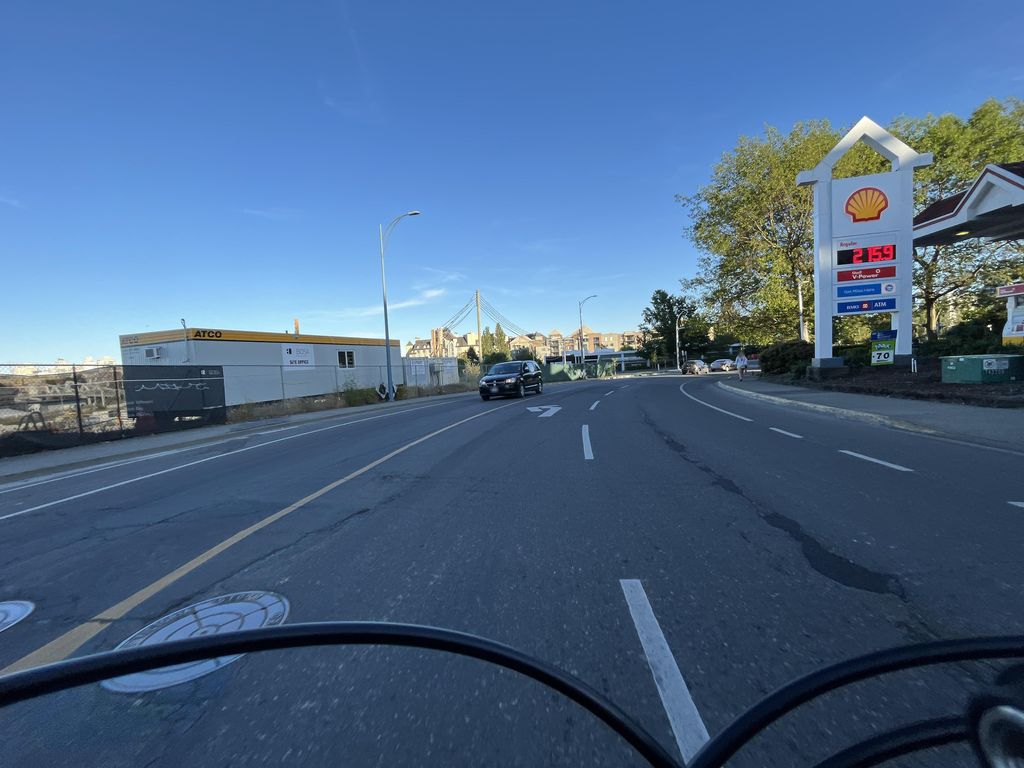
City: victoria